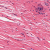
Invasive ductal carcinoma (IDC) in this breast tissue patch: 0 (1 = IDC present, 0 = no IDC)